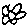
Label: flower